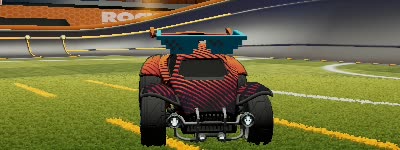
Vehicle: octane